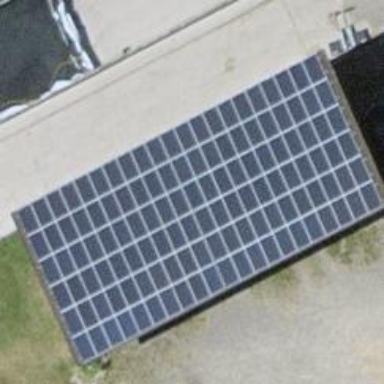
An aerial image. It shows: Solar power generator using photovoltaic panels.